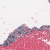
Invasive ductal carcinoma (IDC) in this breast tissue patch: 0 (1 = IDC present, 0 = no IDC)